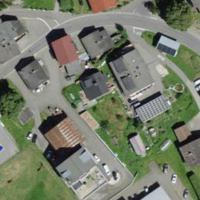
EUNIS habitat code: 54
Species observed at this site:
Galanthus nivalis